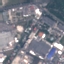
Label: Industrial